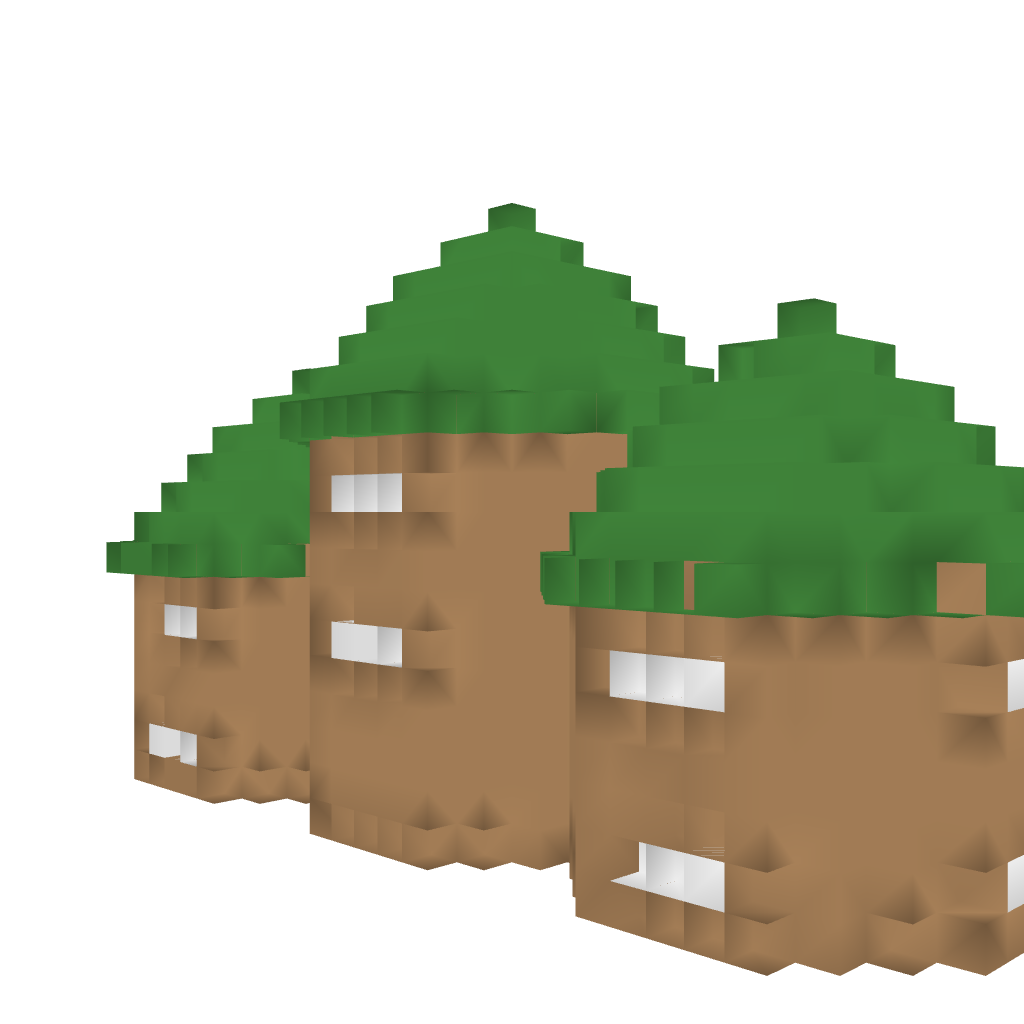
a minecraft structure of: A Treehouse very high quality